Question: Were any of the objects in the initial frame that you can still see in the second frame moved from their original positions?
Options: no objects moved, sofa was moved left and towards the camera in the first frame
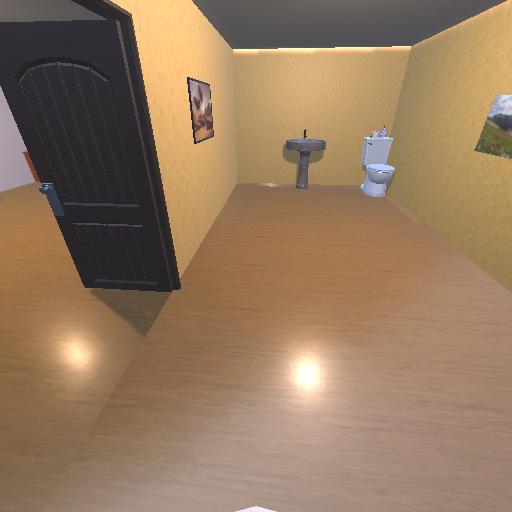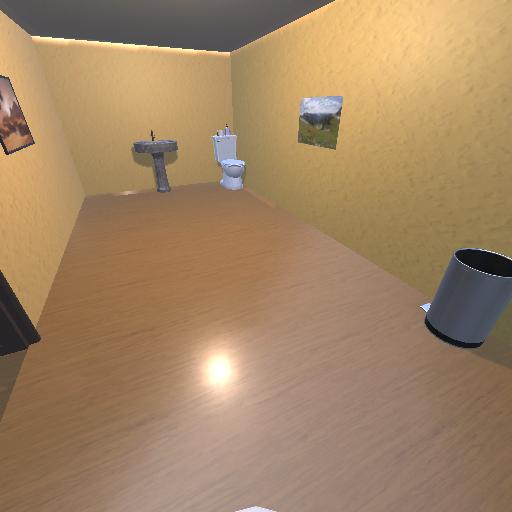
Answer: no objects moved